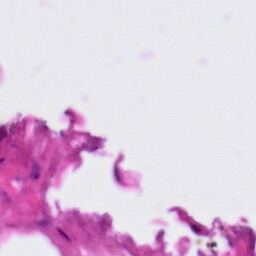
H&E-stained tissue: Tonsil